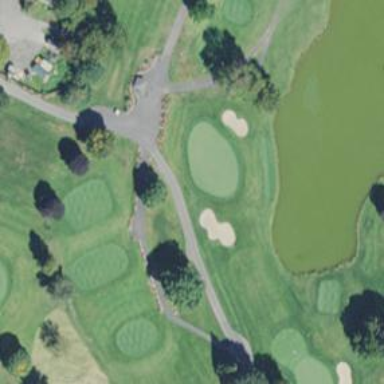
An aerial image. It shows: Service road used as golf cart path.